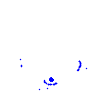
Particle: electron